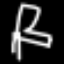
Label: chair